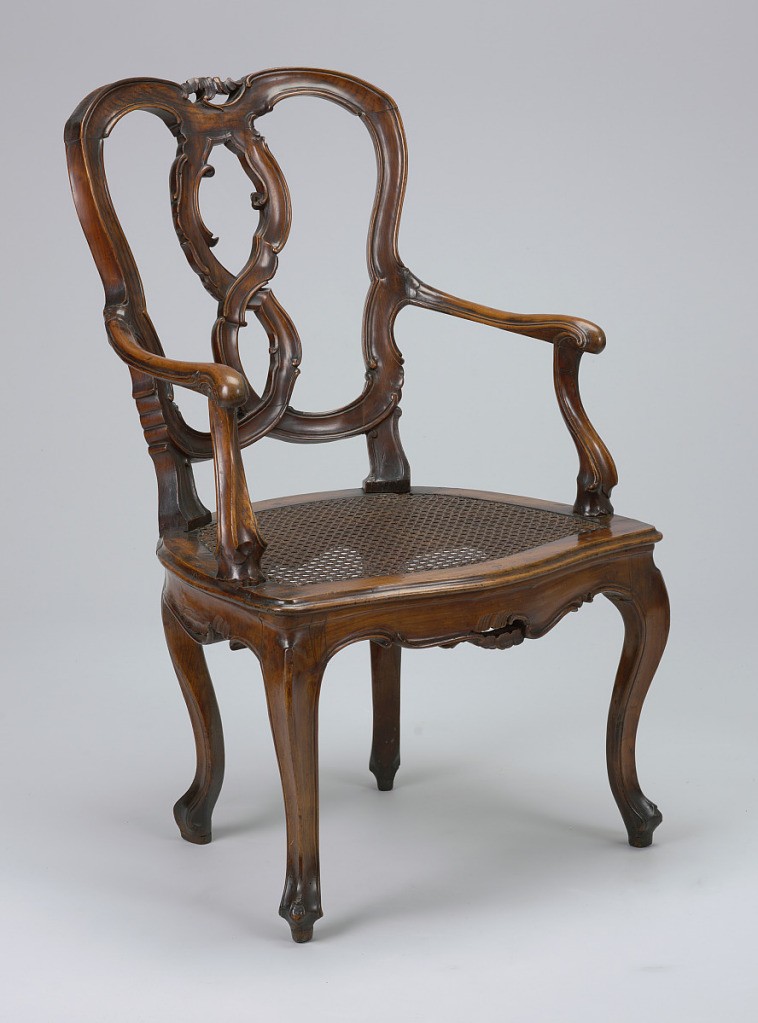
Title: Armchair
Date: ca. 1750
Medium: Carved fruitwood
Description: The open back and splat are formed by two intertwined curvate members moulded with scrolls.  Curved arms and arm stumps.  Cabriole front and rear legs. seat caned.